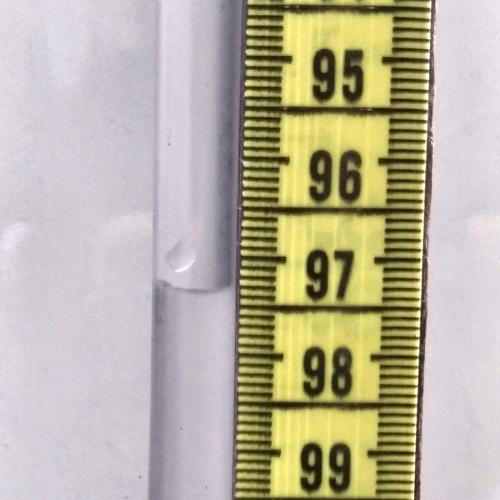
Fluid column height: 97.3 cm